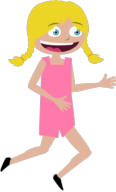
happy run girl